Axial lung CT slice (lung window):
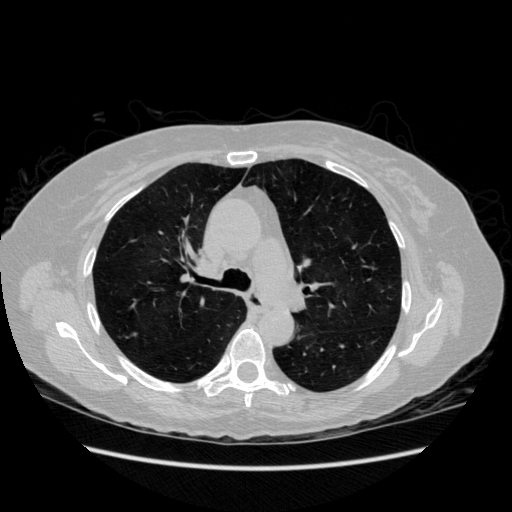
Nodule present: no